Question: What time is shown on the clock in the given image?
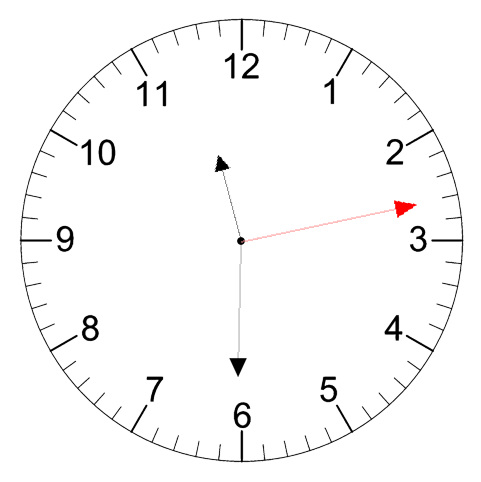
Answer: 11:30:13